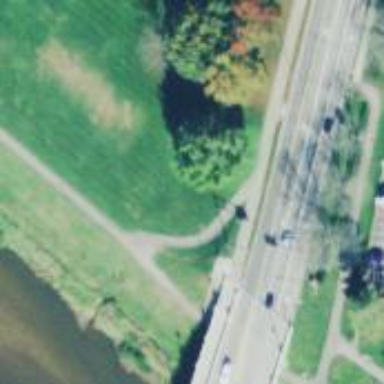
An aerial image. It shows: Separate cycleway with asphalt surface.